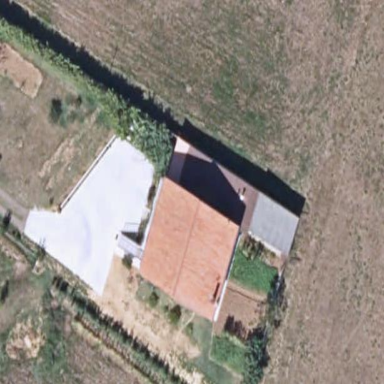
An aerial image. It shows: Simple and straightforward house.